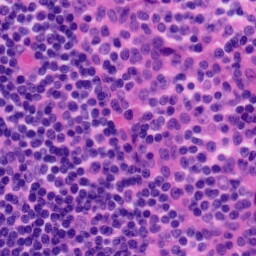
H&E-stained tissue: Tonsil